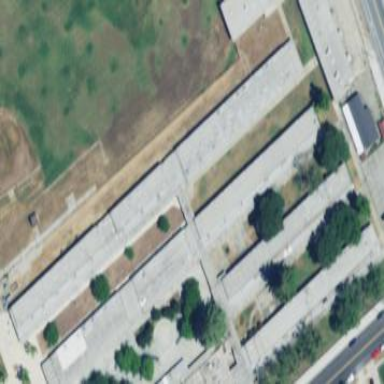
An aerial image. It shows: School building.